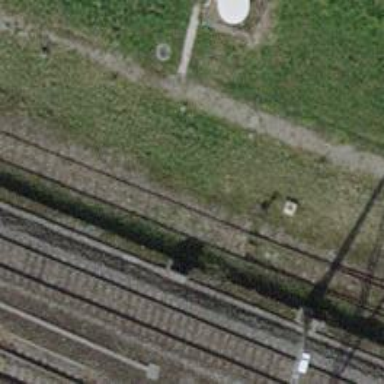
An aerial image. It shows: Railway switch.